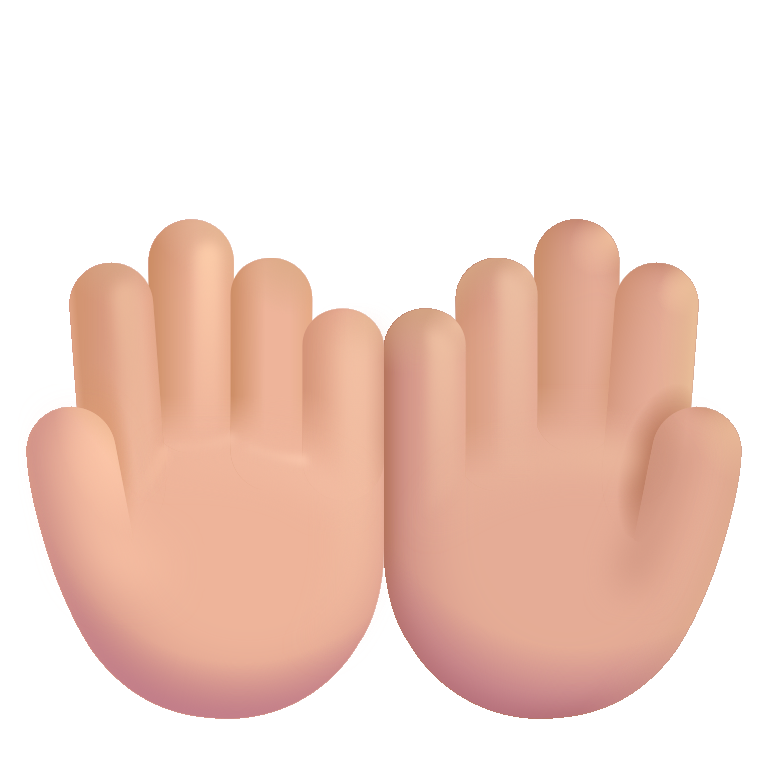
palms up together color  light